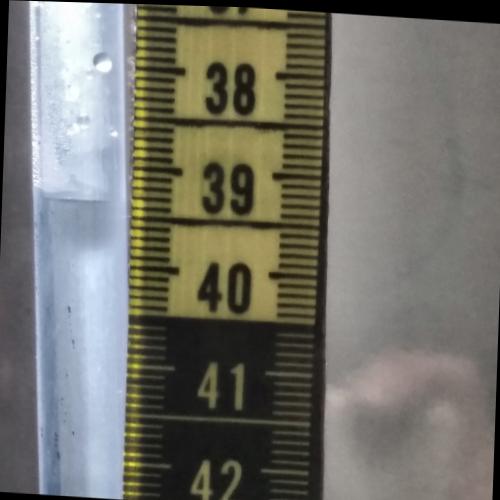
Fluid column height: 39.3 cm